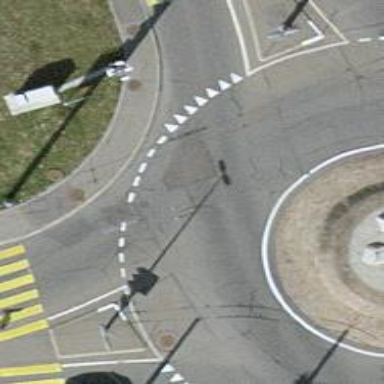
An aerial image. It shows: Secondary road with asphalt surface leading to roundabout. The presence of trolley wires indicates the use of electric trolleys in the area.